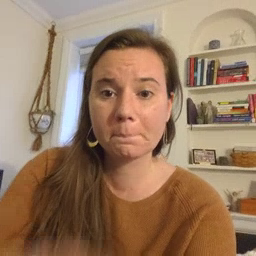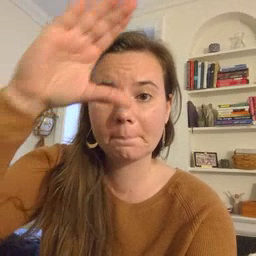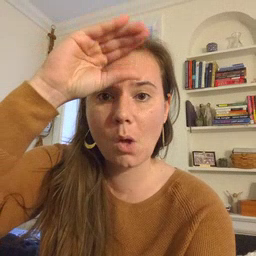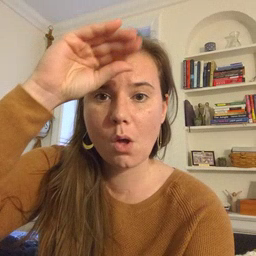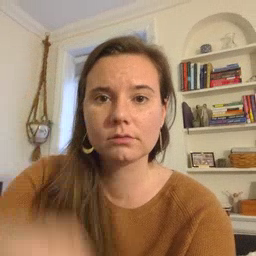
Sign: boy